Question: I need to create ipa file for testing purposes.
I go to Keychian access -> Certificate assistant -> Request a certificate from a certificate authority and create some.certSigningRequest file.
Then I upload that file to customer iOS Provisioning Portal and create development and distribution certificate which I download and install on my vmware mac.
When I select certificate i got message:
Here is the image:

I am confused and don't know what can be wrong?
Any help is greatly appreciate.
Thanks people...
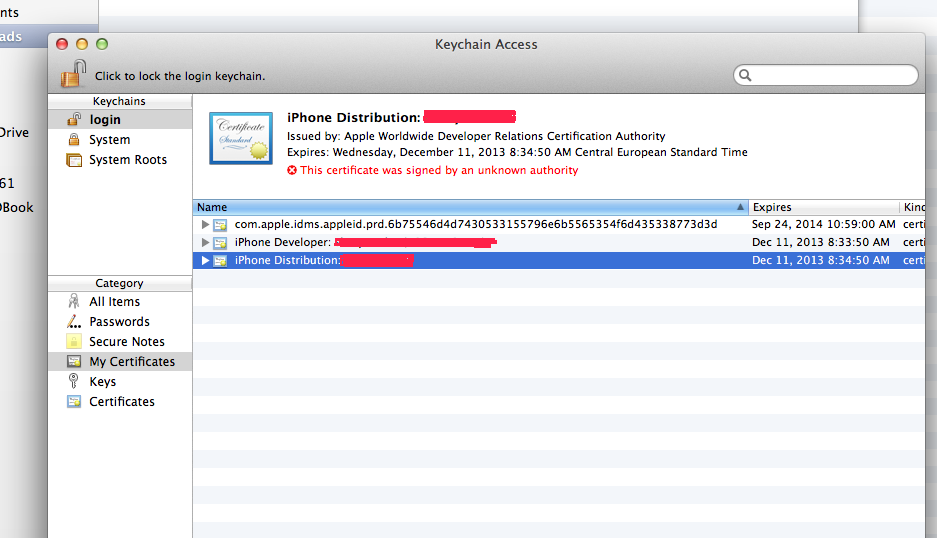
Answer: SOLVED!
The problem was missing apple WWDR intermediate certificate.
We must also install the WWDR intermediate certificate issued by Apple's worldwide developer relations. It can be downloaded from the portal or directly at
<URL>
Make sure you add this to your keychain as well.
To add the certificate: open your keychain utility software on your Mac computer, then go to -, then select 'AppleWWDRCA.cer'.